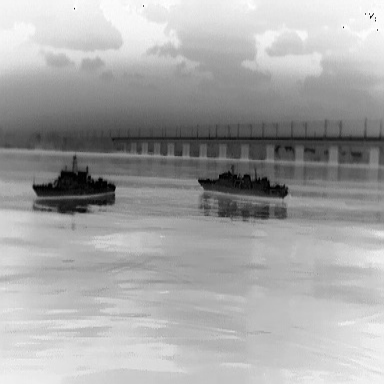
There are two warships in the infrared image.